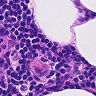
Metastatic tissue present: no